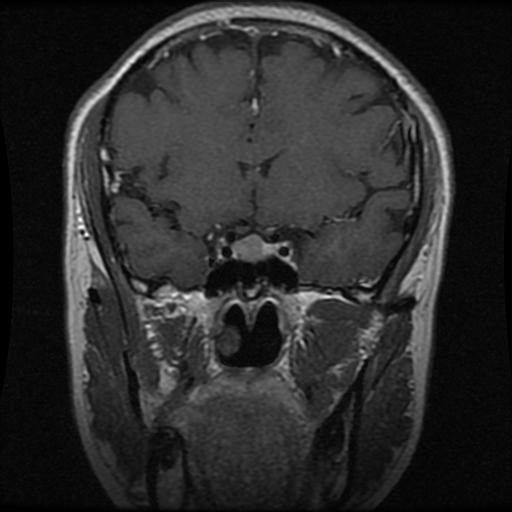
Label: pituitary